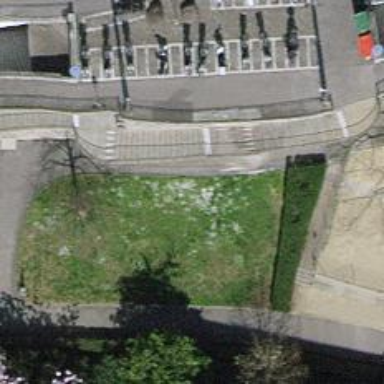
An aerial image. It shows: Road with steps.